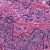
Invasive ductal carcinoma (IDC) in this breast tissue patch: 1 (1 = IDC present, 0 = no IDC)